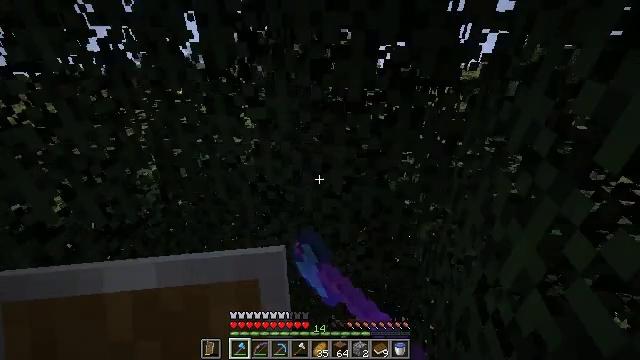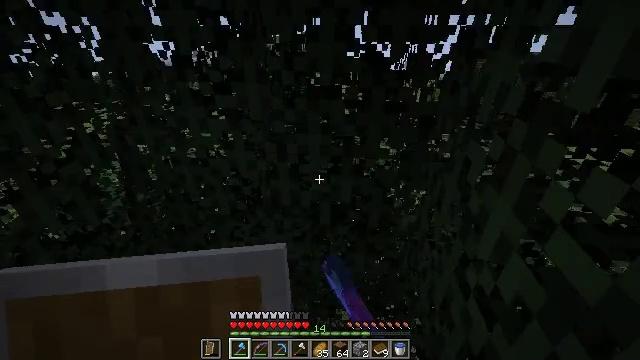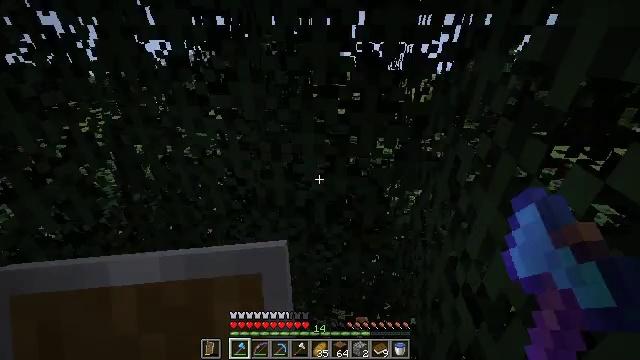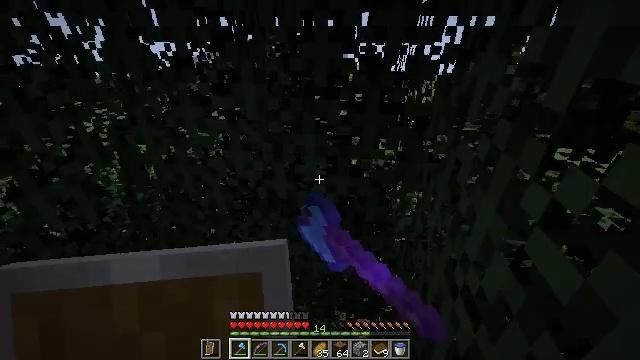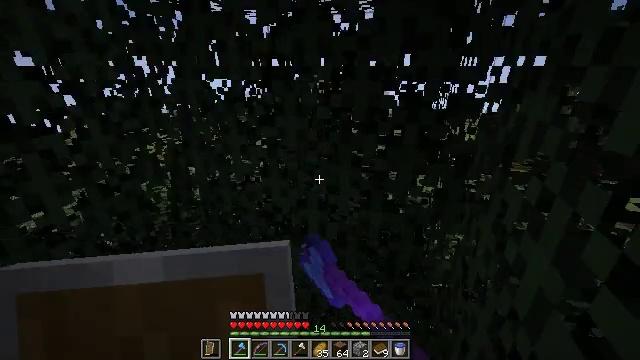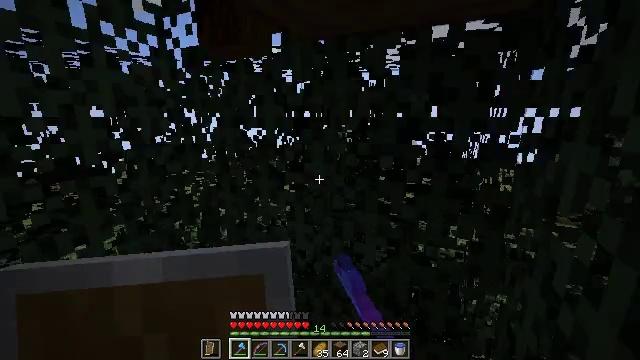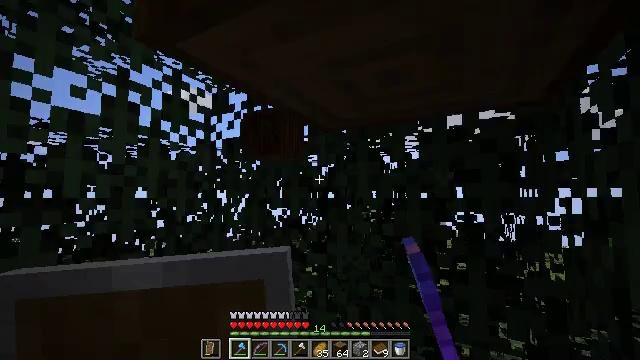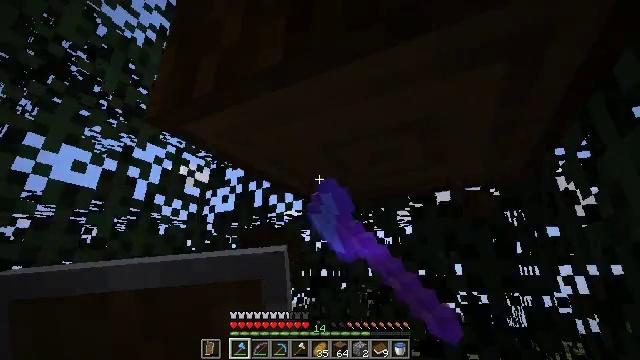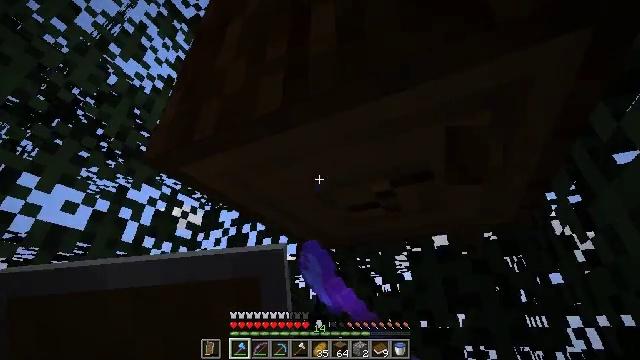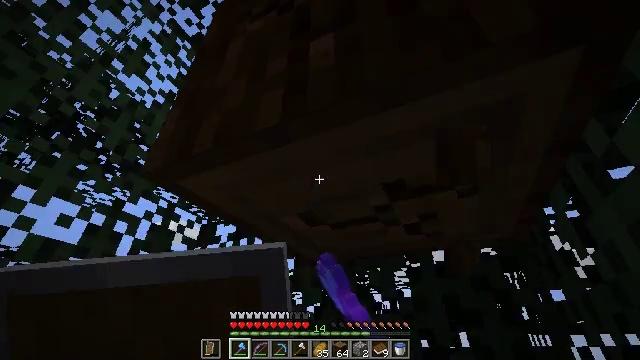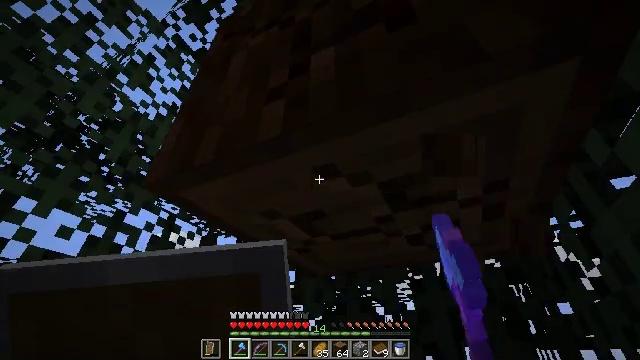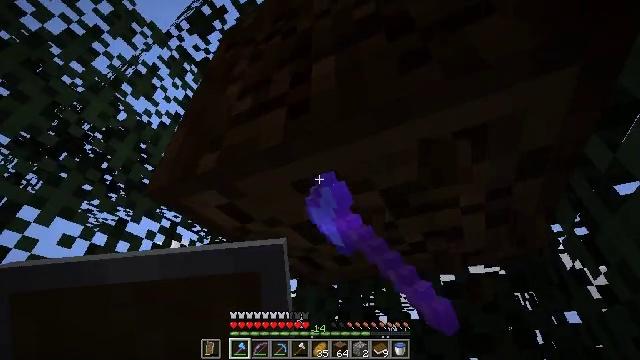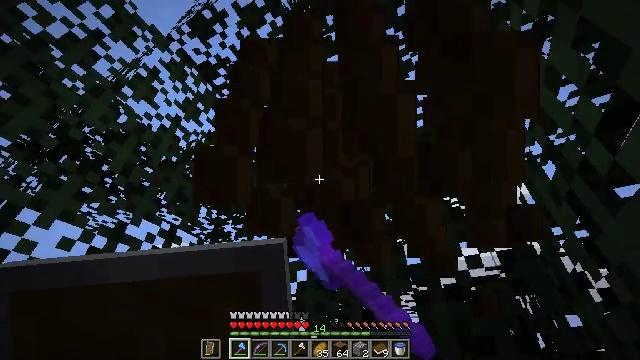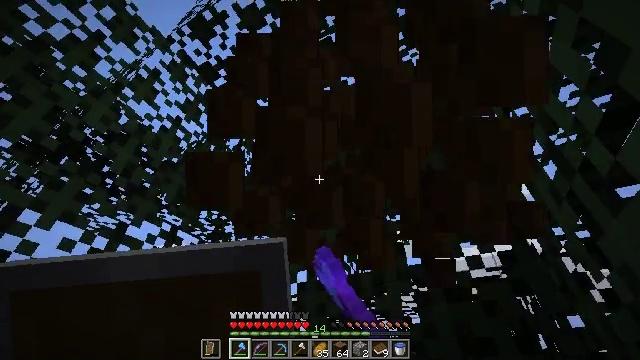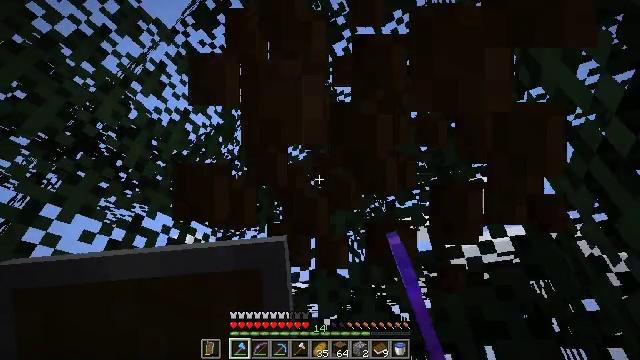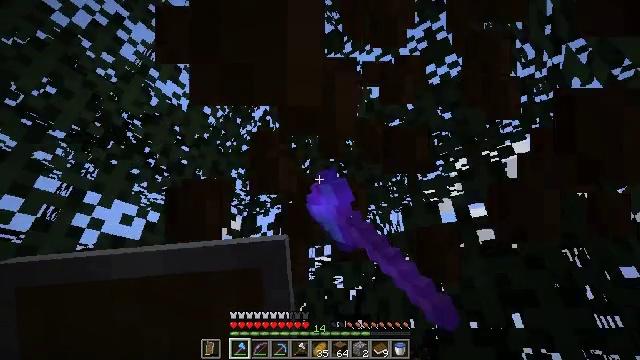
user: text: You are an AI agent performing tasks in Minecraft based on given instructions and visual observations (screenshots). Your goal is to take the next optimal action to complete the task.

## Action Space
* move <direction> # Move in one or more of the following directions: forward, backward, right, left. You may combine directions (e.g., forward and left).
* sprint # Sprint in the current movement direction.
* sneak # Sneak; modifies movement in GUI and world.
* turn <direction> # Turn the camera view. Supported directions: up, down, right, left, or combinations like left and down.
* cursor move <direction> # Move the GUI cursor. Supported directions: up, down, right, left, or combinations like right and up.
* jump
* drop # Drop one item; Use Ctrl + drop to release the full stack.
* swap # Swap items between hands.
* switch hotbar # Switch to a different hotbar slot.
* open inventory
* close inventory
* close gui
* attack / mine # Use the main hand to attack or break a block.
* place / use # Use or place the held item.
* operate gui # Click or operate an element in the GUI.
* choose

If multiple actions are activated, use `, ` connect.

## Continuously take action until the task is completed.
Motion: motion action
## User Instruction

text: Mine the spruce log from the forest.
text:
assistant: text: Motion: turn right and up, attack / mine
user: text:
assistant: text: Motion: attack / mine
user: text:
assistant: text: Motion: attack / mine
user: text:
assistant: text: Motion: turn left and up, attack / mine
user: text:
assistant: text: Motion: turn left and up, attack / mine
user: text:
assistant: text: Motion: turn left and up, attack / mine
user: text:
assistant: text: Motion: turn right and up, attack / mine
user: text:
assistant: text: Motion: turn right and up, attack / mine
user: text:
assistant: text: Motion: turn up, attack / mine
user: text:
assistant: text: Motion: turn up, attack / mine
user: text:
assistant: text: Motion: turn up, attack / mine
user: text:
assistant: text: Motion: attack / mine
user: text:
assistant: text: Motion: attack / mine
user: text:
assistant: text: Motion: turn left and down, attack / mine
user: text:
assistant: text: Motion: turn left and down, attack / mine
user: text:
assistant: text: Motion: move right, turn left and down, attack / mine
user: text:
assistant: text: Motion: move right, turn left and down, attack / mine
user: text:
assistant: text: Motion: turn left and down, attack / mine
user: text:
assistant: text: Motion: turn left and down, attack / mine
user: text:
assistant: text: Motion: attack / mine
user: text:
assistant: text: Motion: attack / mine
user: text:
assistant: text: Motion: attack / mine
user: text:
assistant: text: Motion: turn left and up, attack / mine
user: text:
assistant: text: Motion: turn left and up, attack / mine
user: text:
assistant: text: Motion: turn left, attack / mine
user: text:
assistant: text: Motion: attack / mine
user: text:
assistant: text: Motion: turn up, attack / mine
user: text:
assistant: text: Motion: attack / mine
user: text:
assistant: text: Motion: turn left and down, attack / mine
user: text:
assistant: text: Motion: turn left and down, attack / mine